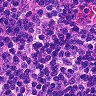
Metastatic tissue present: no